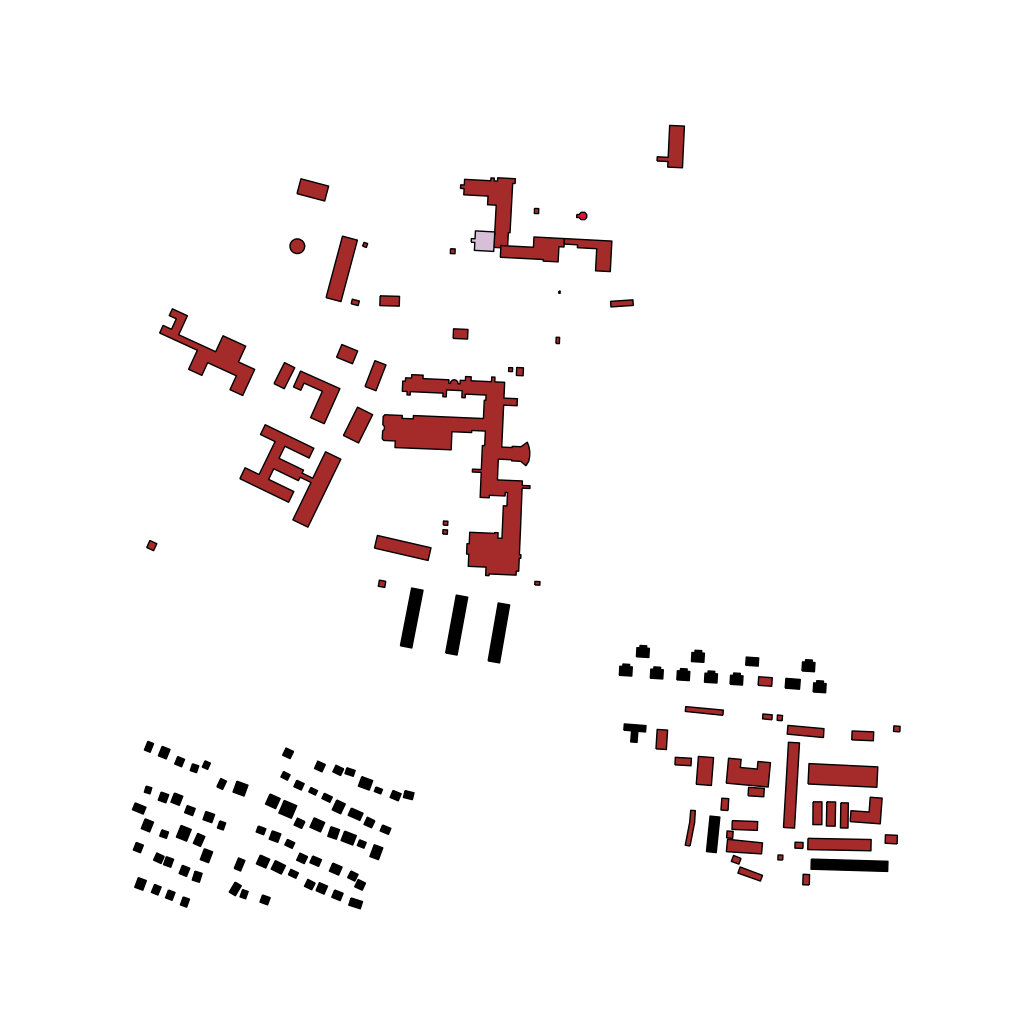
Tags: overhead vector_map, industrial, recreation, residential, soviet, individual_rise, low_rise, density_1, Building, Church, Facility, Polyclinic, 1.0 km²